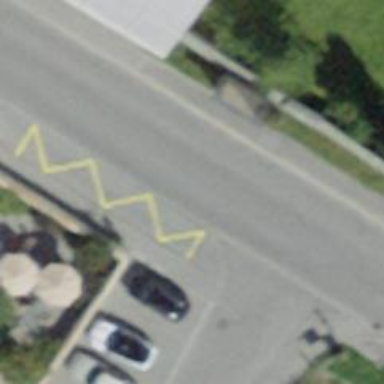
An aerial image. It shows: Public transport stop position.